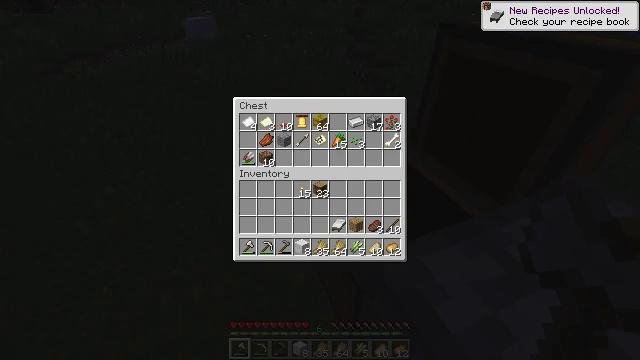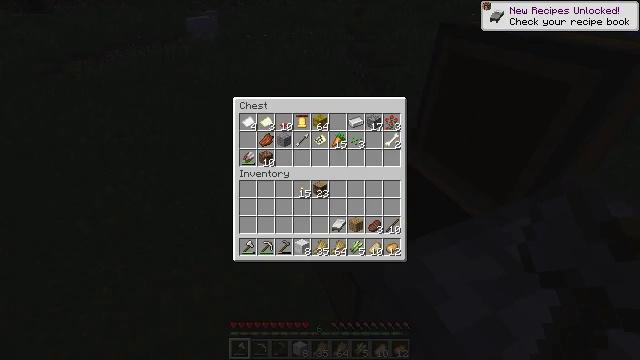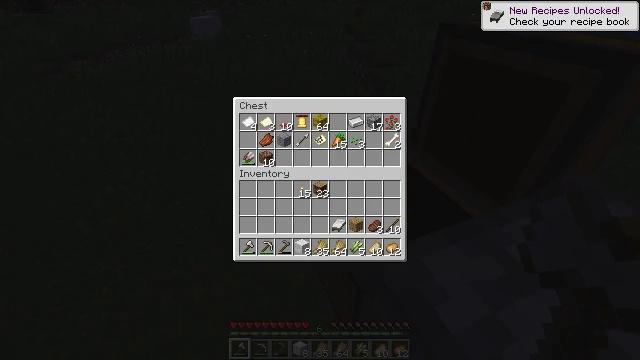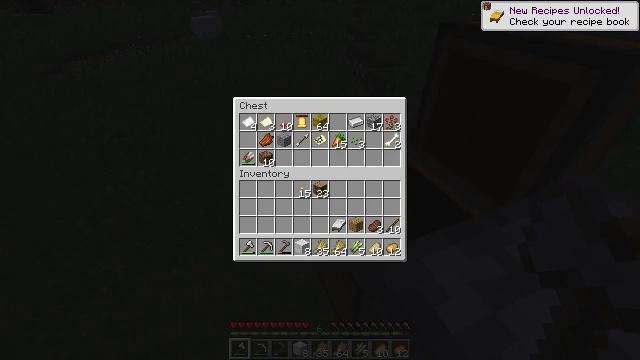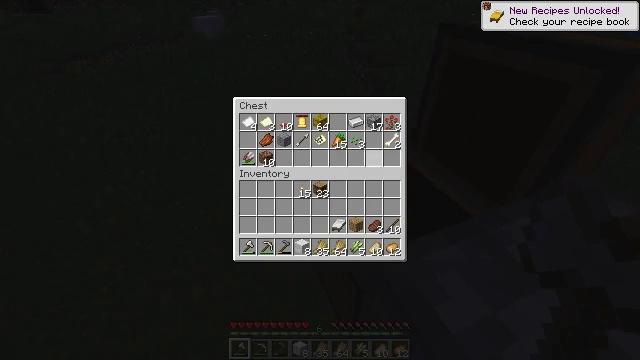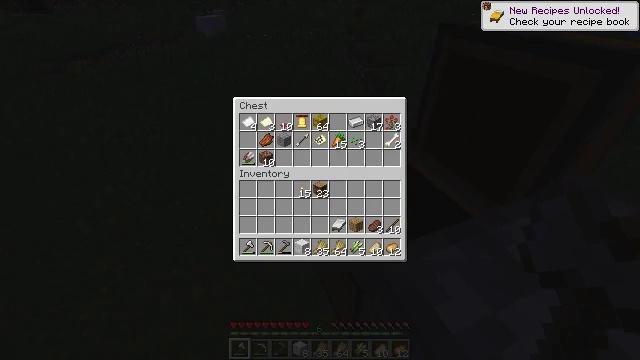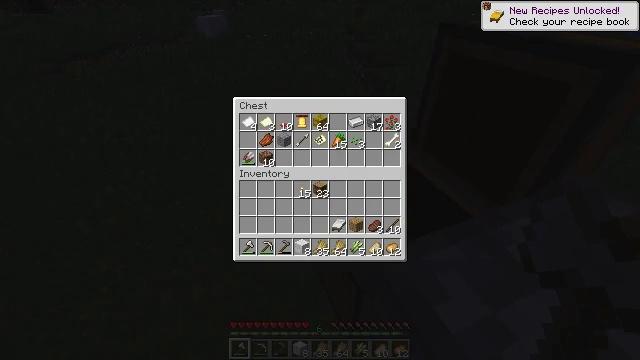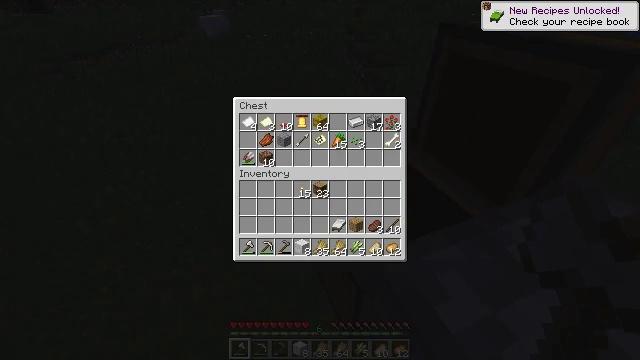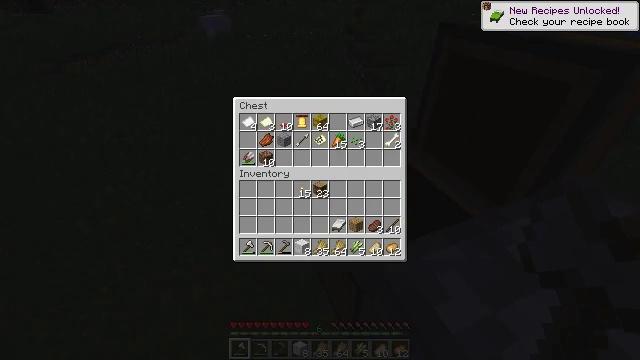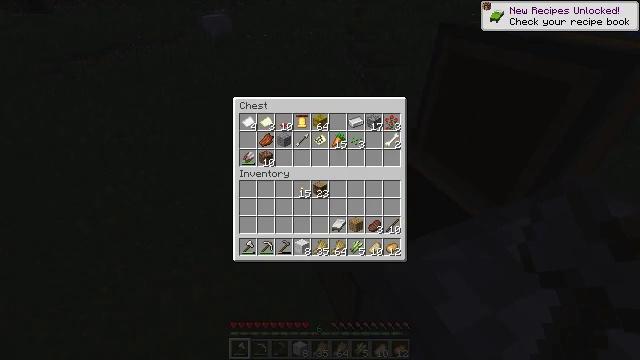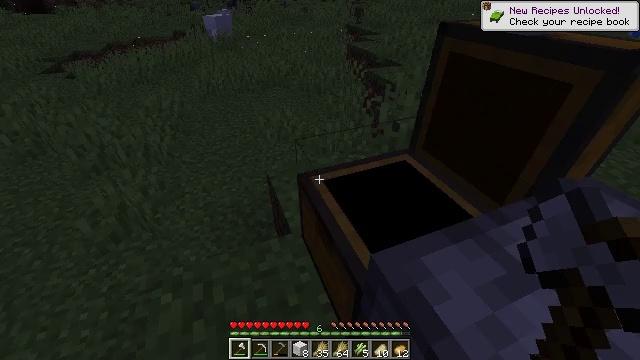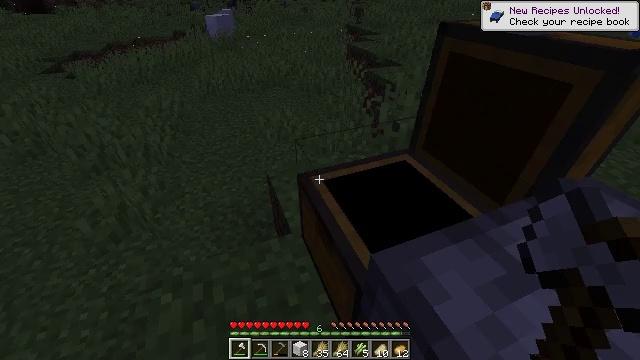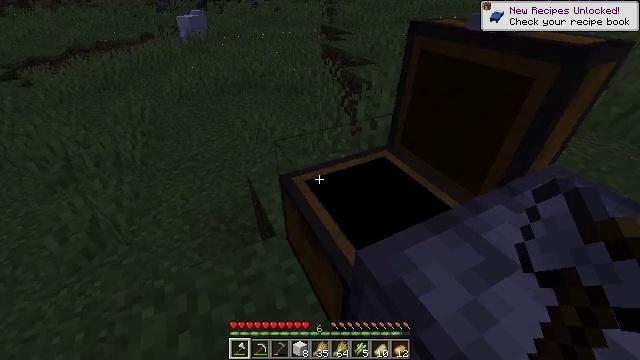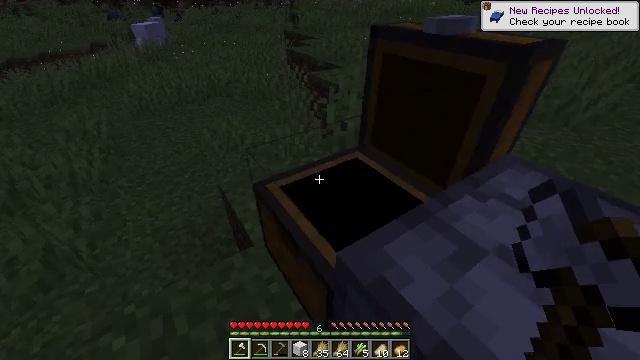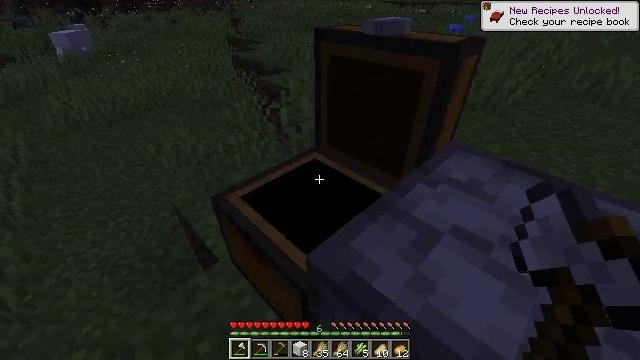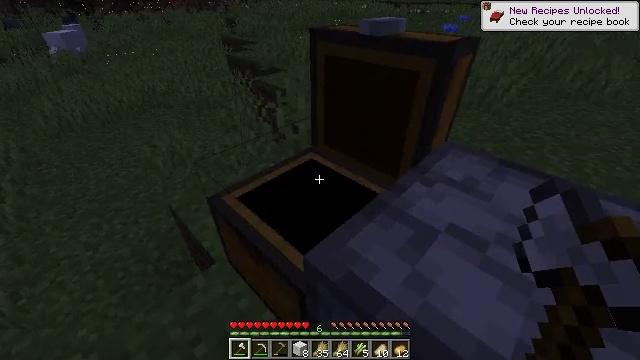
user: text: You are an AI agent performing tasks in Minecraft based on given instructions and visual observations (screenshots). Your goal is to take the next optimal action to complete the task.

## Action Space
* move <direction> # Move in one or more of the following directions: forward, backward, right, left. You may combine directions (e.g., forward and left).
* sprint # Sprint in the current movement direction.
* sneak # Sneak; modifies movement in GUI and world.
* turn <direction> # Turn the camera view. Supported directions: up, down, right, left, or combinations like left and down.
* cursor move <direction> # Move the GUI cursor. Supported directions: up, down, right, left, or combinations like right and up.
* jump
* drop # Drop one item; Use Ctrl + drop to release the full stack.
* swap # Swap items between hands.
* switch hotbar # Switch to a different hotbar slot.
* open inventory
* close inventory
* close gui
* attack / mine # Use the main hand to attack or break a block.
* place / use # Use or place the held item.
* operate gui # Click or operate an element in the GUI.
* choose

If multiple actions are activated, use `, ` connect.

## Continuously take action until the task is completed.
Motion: motion action
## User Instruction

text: Collect birch planks from structures.
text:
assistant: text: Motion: no_op
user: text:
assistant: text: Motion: no_op
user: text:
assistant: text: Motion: cursor move right
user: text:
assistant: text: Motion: cursor move right
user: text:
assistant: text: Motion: cursor move right
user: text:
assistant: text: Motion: cursor move right
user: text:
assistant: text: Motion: cursor move right and down
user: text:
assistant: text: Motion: no_op
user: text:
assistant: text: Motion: no_op
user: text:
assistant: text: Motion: no_op
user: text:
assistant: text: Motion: close gui
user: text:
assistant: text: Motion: turn right
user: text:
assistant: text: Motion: turn right
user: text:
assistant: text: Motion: turn right
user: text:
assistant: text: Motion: no_op
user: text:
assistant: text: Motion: move right
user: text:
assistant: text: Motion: move right
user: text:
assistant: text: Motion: move back and move right
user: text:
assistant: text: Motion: move back and move right
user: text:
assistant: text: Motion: move back and move right
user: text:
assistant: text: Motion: move back and move right
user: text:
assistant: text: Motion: move back and move right
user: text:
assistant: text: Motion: move back and move right, turn right and down
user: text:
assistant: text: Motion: move back, turn right and down, open inventory
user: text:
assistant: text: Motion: cursor move down, open inventory
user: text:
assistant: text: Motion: cursor move right and down, open inventory
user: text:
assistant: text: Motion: cursor move right and down
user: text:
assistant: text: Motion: sneak, cursor move down
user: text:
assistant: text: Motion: sneak
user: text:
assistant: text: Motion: sneak